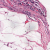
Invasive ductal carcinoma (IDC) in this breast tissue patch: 1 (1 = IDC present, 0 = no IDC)